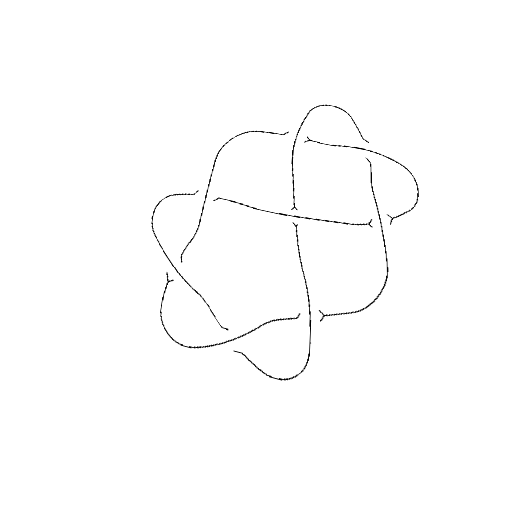
Crossing number: 8